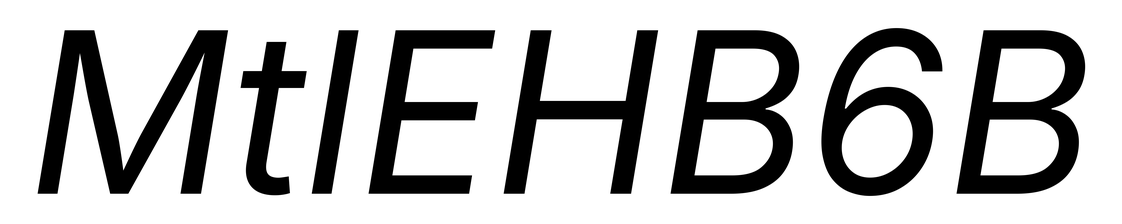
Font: Inter-Italic_Italic